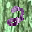
Label: 2